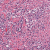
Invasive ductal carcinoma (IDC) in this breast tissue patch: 0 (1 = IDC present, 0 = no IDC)